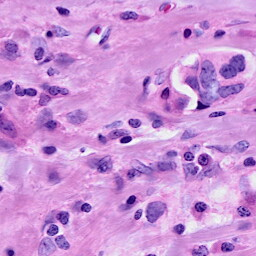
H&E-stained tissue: Breast